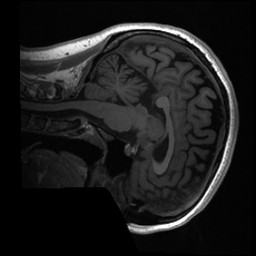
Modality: T1w
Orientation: sagittal
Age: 18
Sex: female